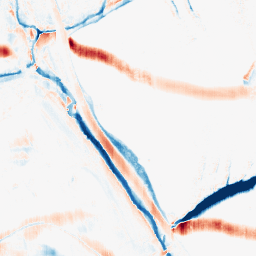
Category: morphological
Decomposition family: morphological_rect
Decomposition parameters: operation: average
width: 5
height: 20
Upsampling method: bicubic
Upsampling parameters: scale: 4
Upsampling scale: 4